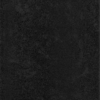
Label: dusty